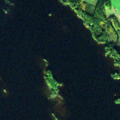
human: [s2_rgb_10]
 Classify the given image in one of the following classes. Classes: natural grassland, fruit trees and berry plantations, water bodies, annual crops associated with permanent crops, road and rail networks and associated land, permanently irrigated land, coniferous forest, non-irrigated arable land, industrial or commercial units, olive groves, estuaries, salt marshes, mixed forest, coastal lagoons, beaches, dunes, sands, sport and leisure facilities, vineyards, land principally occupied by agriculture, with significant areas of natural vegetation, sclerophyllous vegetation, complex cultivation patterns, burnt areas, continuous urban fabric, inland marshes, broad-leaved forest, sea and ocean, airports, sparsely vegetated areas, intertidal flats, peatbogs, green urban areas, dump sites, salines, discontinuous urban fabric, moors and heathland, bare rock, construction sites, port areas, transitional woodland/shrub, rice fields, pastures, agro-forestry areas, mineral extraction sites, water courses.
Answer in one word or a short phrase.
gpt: land principally occupied by agriculture, with significant areas of natural vegetation, water bodies